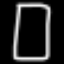
Label: square